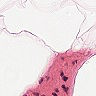
Metastatic tissue present: no